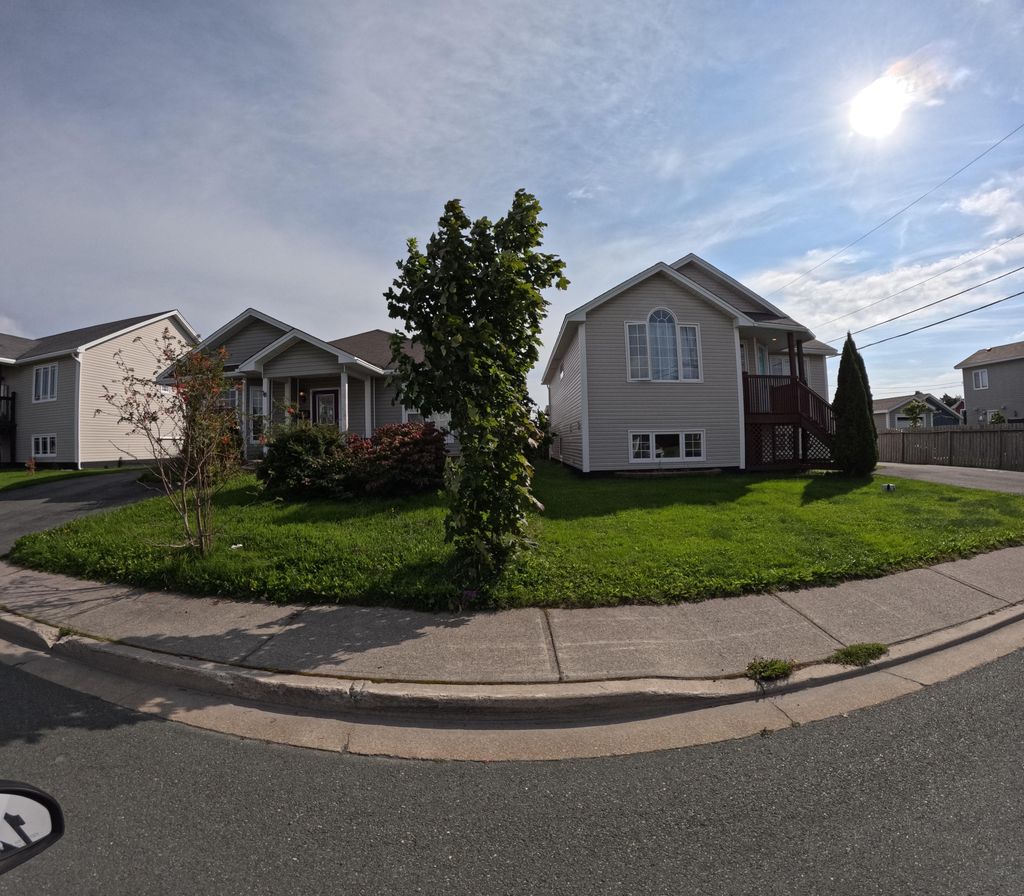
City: st_johns